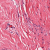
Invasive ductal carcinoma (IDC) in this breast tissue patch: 0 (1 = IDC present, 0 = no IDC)